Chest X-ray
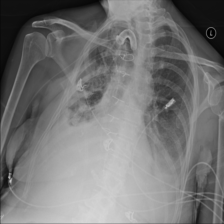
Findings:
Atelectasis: negative
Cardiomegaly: negative
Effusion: positive
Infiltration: negative
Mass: negative
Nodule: negative
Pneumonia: positive
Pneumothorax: negative
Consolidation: negative
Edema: negative
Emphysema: negative
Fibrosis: negative
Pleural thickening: negative
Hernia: negative